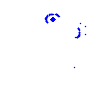
Particle: electron